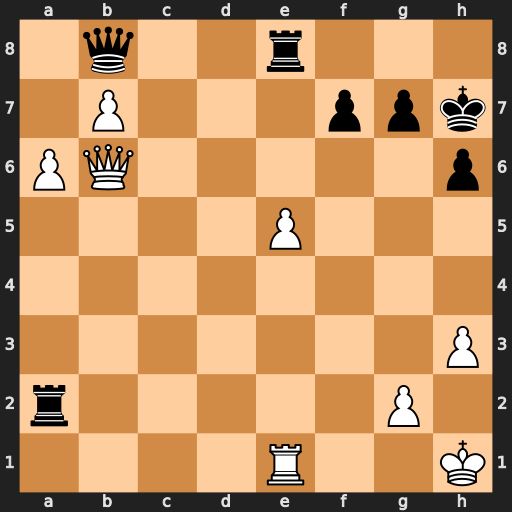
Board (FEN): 1q2r3/1P3ppk/PQ5p/4P3/8/7P/r5P1/4R2K
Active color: w
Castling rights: -
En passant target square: -
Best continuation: Qb1+ Kh8 Qxa2